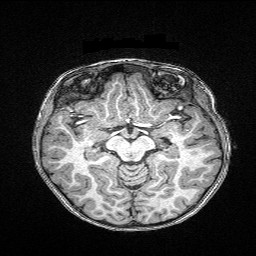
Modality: T1w
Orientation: coronal